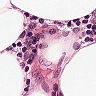
Metastatic tissue present: no